Question: Currently I created graphs with small size. The spacing really important at this case. I want to add more vertical space between my 'xticlabels' and x axis.
I have tried to set the x bar with
'''
set xtics offset 0,graph 0.05
'''
my gnuplot output:

The data and gnuplot script still same with my previous question <URL>.
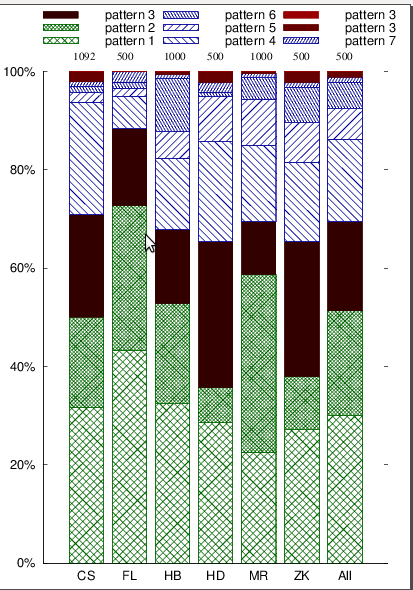
Answer: You can do the following:
First add a little bit of 'bmargin' by
'''
set bmargin 3
'''
Since you need to add vertical space between your 'xticlabels' and 'x-axis', you need to adjust the Y-offset, which can be done by the following
'''
set xtics offset 0,-1,0
'''
You can play around with the values to suite your need.